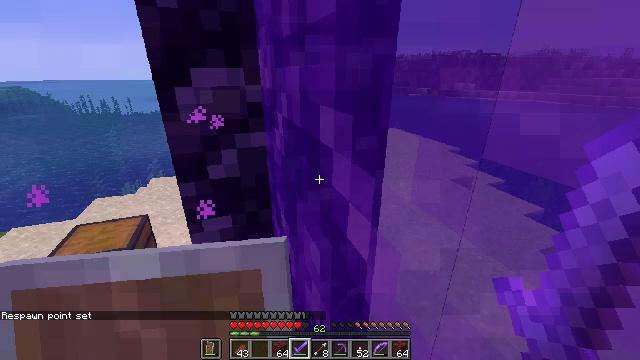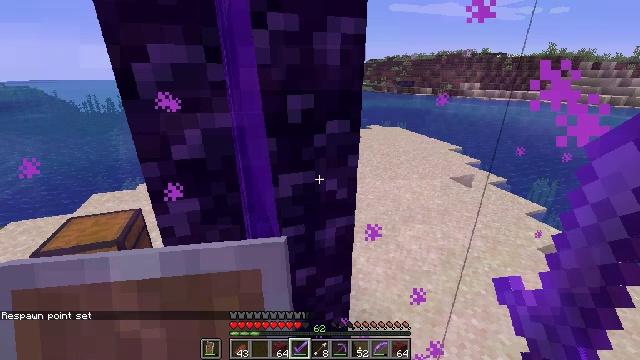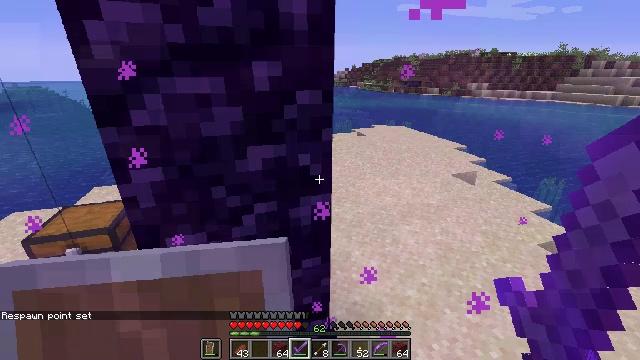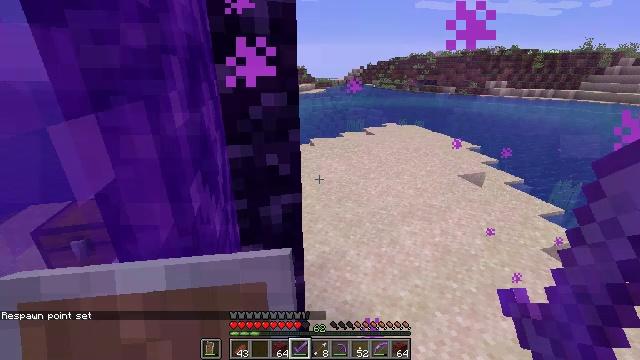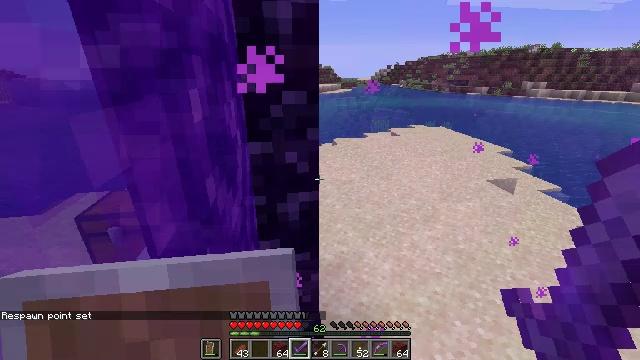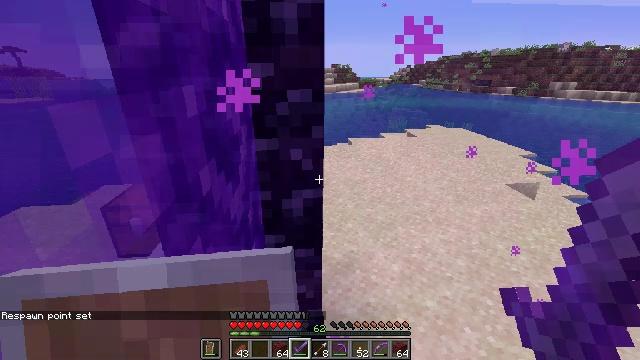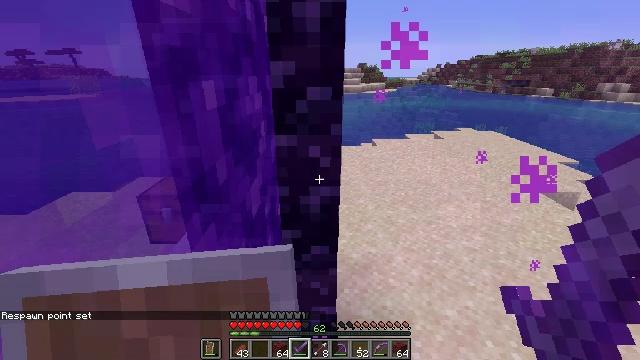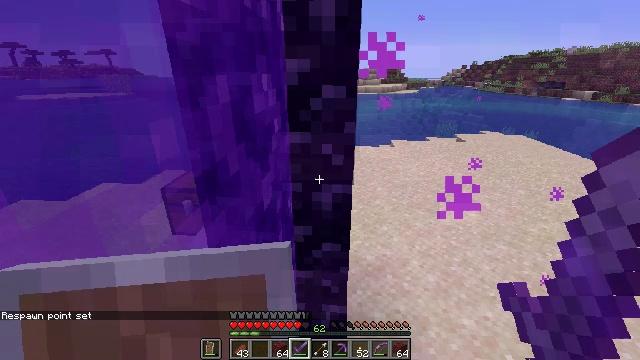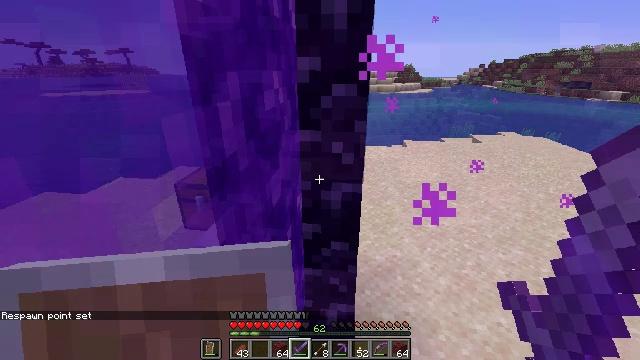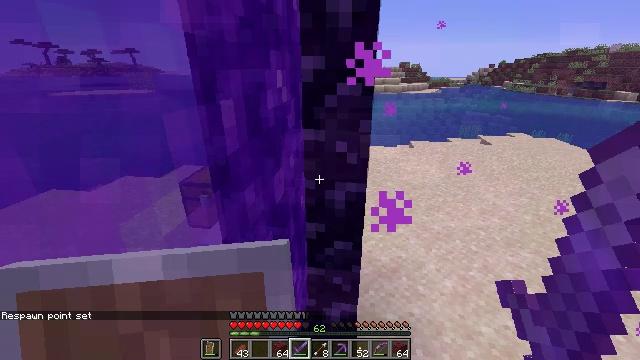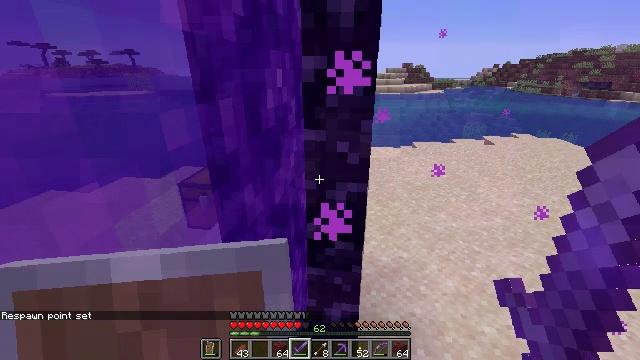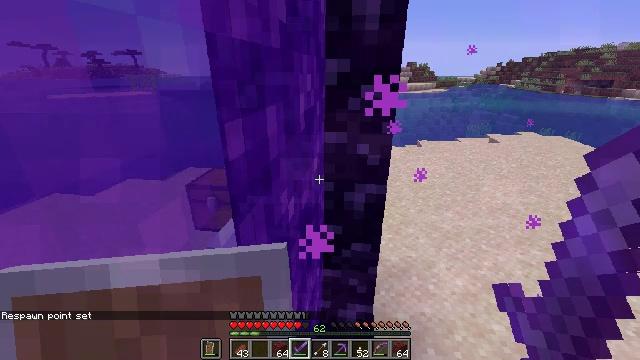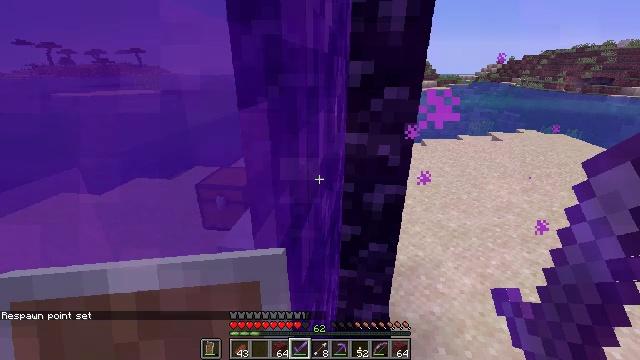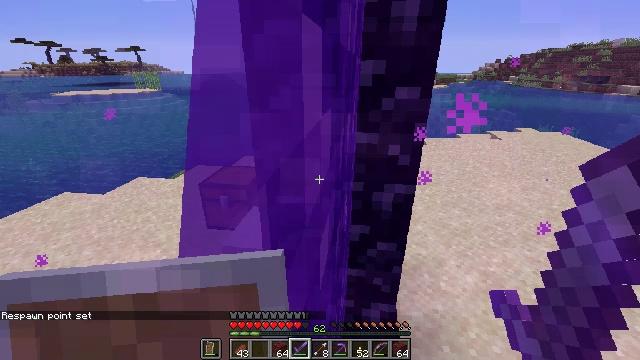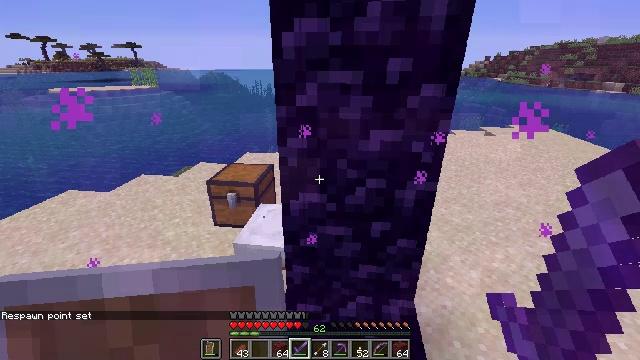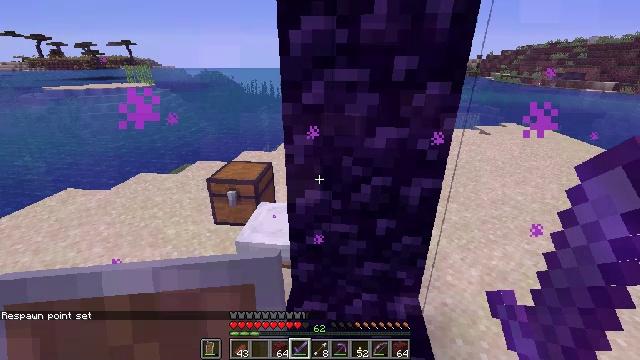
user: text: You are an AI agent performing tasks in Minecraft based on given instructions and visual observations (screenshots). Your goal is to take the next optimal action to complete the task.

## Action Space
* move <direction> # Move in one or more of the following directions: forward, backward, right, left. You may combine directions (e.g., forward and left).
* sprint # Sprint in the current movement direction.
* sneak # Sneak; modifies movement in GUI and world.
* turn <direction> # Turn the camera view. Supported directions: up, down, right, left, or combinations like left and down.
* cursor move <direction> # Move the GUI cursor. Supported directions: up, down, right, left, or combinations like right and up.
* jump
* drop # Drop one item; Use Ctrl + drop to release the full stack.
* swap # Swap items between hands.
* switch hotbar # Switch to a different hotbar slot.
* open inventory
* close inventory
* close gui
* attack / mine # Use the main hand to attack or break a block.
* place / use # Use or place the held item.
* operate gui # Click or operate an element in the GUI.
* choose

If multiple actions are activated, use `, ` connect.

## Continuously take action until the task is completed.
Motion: motion action
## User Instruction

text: Attack the ender chest to collect it.
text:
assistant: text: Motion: move right
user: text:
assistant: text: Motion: turn left
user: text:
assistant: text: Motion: turn left
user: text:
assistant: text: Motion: turn left
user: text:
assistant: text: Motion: turn left
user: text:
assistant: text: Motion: turn left
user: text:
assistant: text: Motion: turn left
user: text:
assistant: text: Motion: turn left
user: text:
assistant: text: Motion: turn left
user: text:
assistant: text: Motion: no_op
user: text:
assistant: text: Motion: move left
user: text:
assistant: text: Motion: move left
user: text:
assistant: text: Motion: move left
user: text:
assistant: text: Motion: turn right
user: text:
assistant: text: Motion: no_op
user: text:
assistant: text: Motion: no_op
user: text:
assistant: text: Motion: turn right
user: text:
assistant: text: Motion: no_op
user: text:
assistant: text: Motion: no_op
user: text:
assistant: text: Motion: no_op
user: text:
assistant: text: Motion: no_op
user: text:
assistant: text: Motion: no_op
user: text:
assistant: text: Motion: no_op
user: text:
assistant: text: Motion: move left, turn left
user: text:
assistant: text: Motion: move forward and move left, turn left
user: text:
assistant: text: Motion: move forward and move left, turn left
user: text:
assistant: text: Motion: move forward and move left, turn left
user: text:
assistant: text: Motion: move forward and move left, turn left
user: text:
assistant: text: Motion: move forward and move left, turn left
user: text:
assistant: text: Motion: move forward and move left, turn left